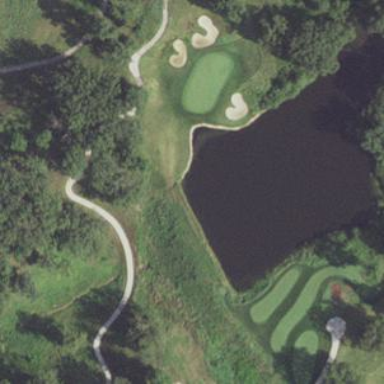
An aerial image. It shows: Rough area on grassy golf course.